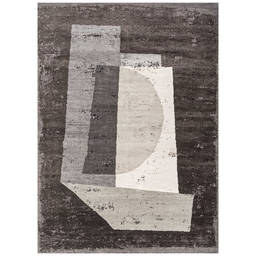
Label: decoration